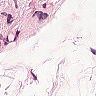
Metastatic tissue present: no